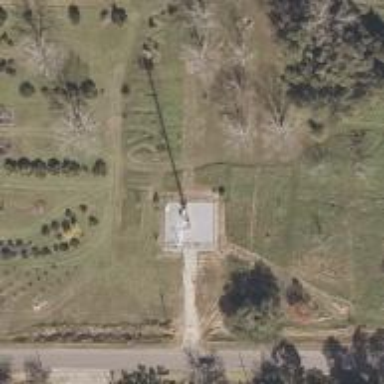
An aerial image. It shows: Communication mast tower.